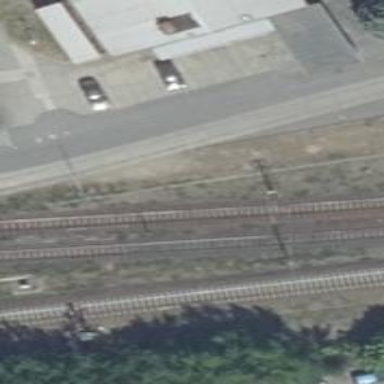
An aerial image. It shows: Railway signal.